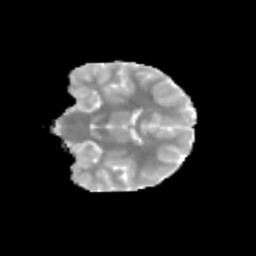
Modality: MD
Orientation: coronal
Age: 12
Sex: female
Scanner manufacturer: siemens
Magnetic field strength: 3 T
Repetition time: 3.8 s
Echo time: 0.07 s